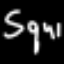
Label: squiggle